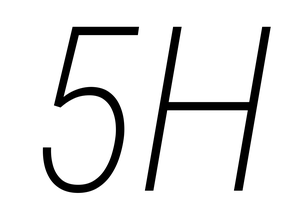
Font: Roboto-Italic_Condensed_ExtraLight_Italic